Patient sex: M
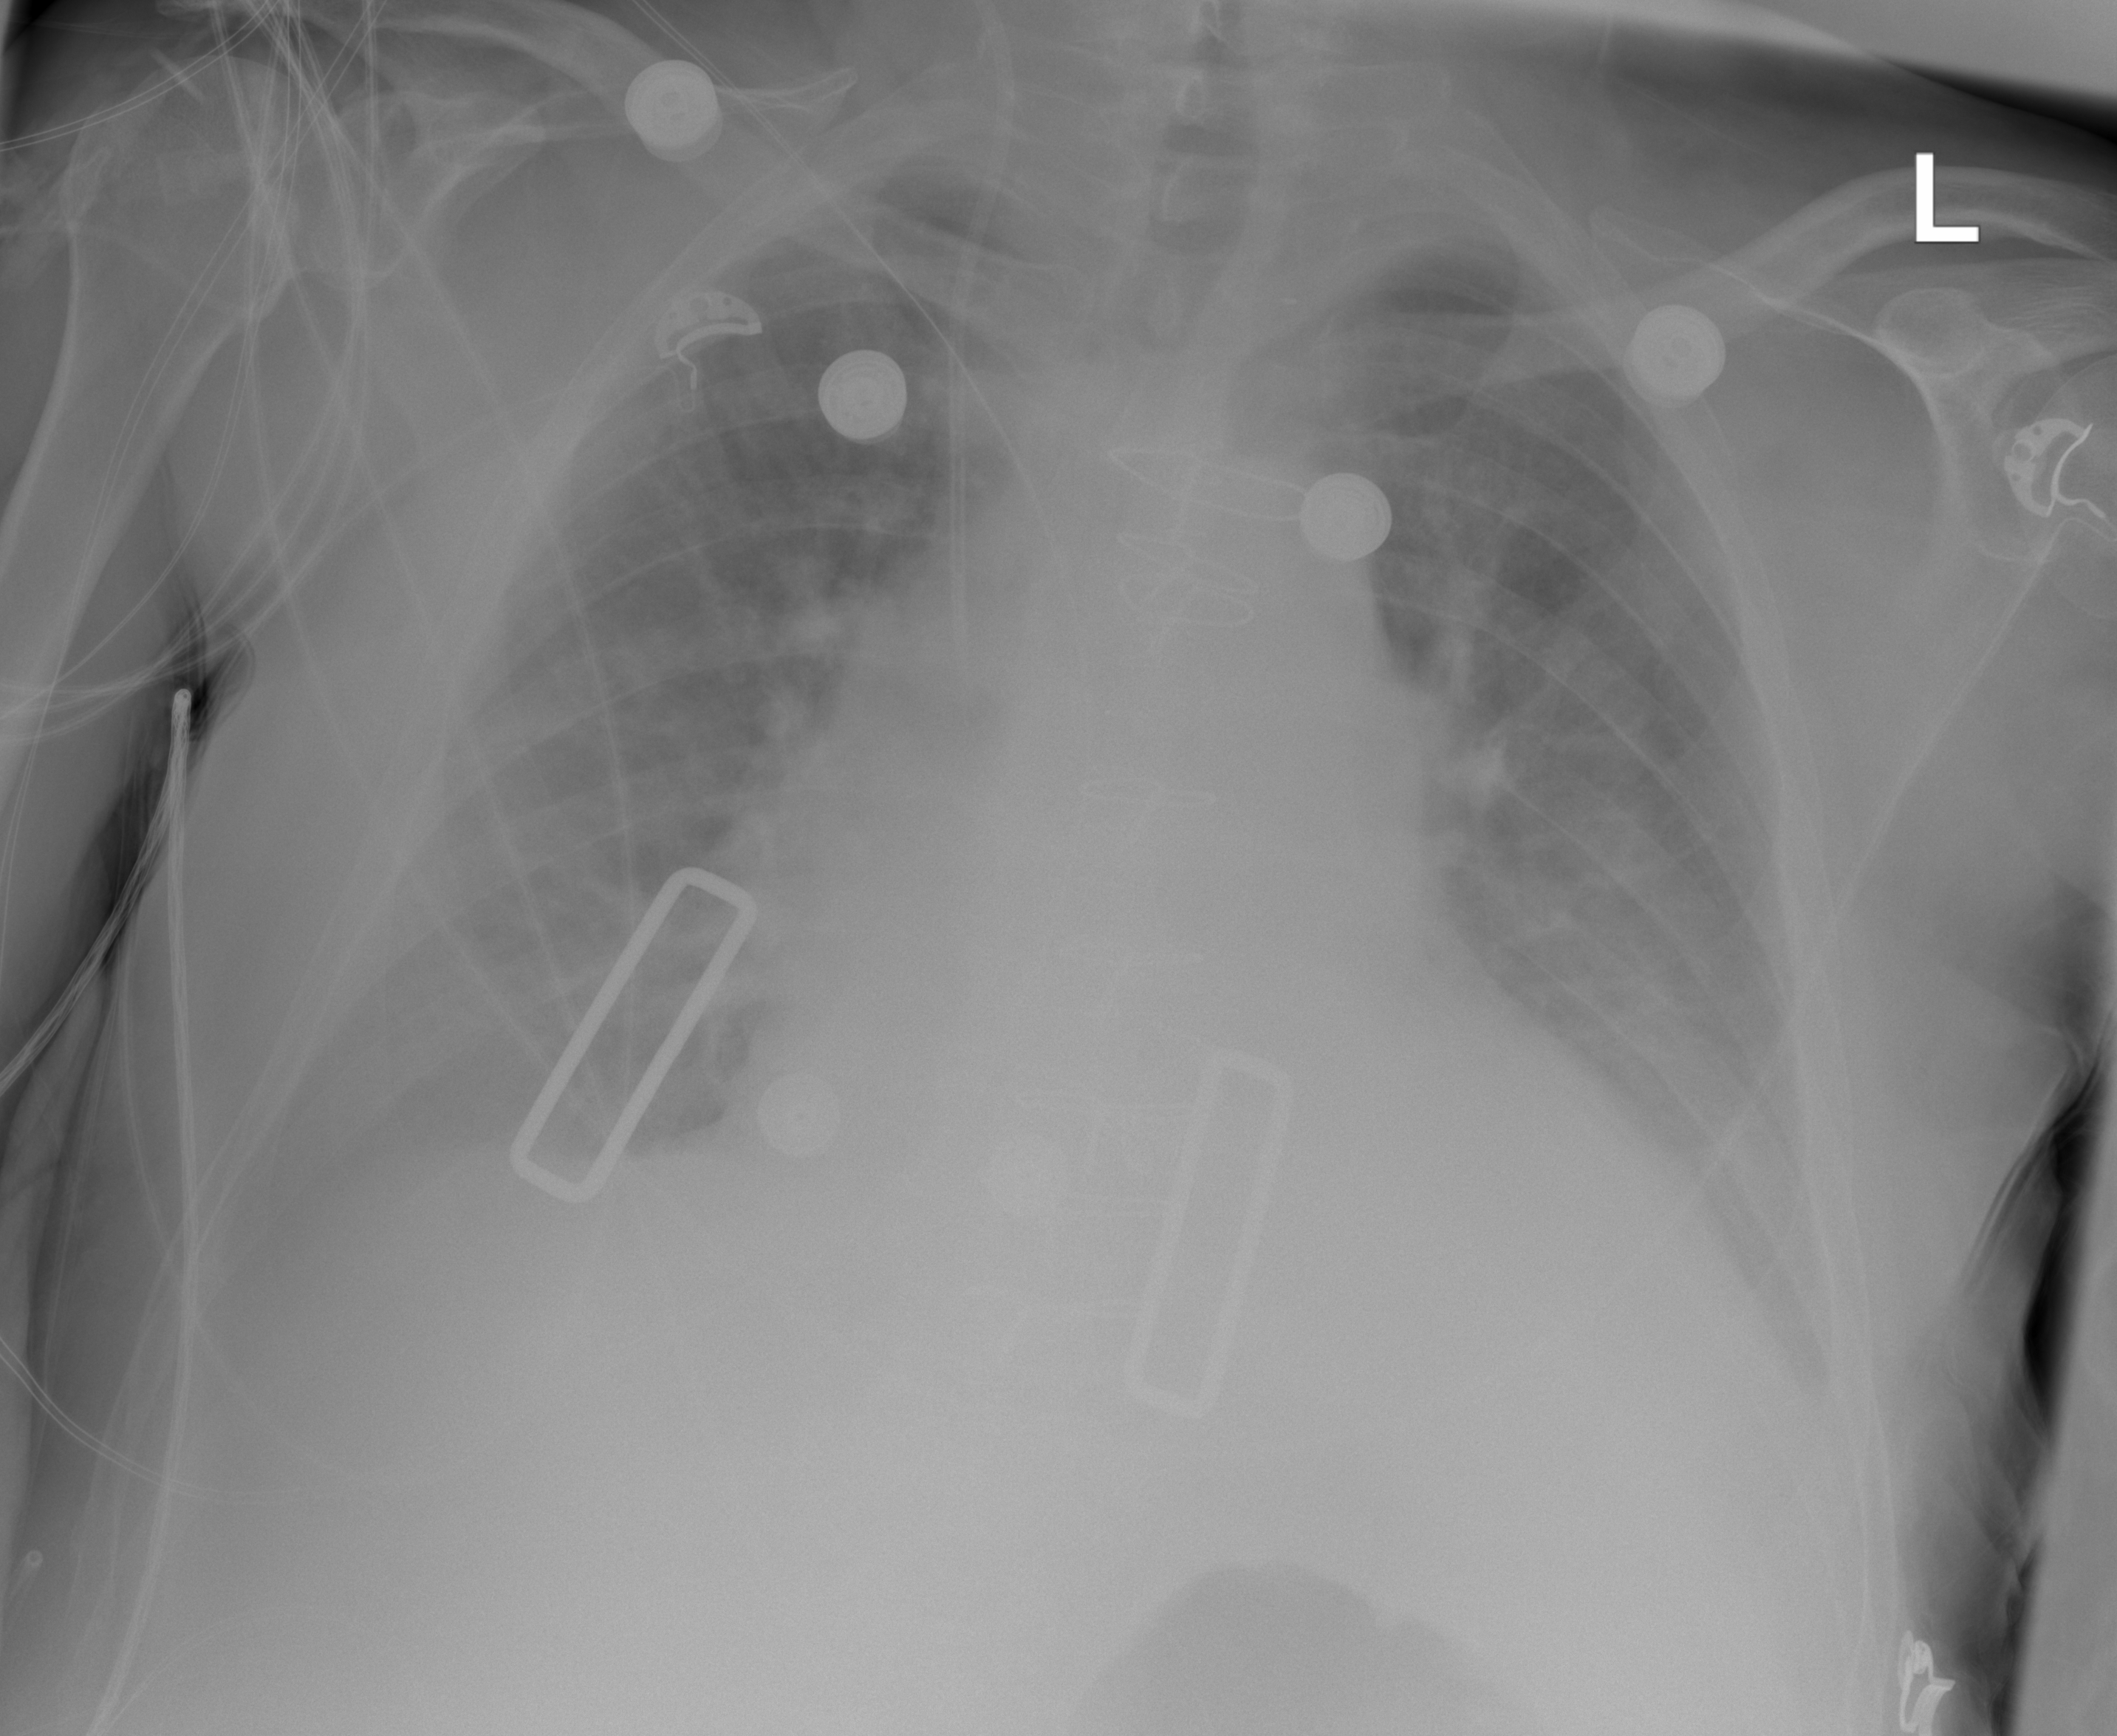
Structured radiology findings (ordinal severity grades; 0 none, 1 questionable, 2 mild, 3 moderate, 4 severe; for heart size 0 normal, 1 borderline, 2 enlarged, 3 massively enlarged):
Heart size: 2
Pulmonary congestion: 2
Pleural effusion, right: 2
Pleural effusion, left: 1
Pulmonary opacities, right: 2
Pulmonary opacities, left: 0
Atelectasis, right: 2
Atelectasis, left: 2